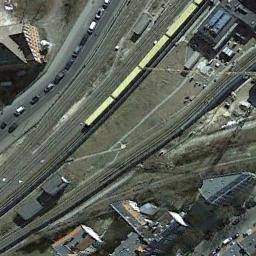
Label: railway